Question: We've recently had the traditional and ongoing (according to SO searches) argument about assigned GUID's vs auto-increment primary keys. We are using MSSQL 2008R2, NHibernate 2.05 and .NET 4.0.
I did a fair amount of googling and reading other posts on SO about the relative insert performance difference between using the two different key types. Most of the blog posts seemed to be for fairly old versions of MSSQL server, so I thought I would try benchmarking some inserts and see if they matched what people were saying.
I wrote a simple app that just inserts 2 million objects one row per Session into the database and the only difference between the two runs of the app is the key type. Both keys are clustered - so from my reading this presents a good case for auto increments and the worst case for Guid's.
When looking at the results I was a little shocked....
Not wanting to have the reign of terror of <URL> and got the following summary statistics:
Min: 0.00
1st Quartile: 0.00
Median: 0.00
Mean: 1.975
Standard Deviation: 13.577490
3rd Quartile: 1.0
Max: 3824.0
Min: 0.00
1st Quartile: 0.00
Median: 0.00
Mean: 1.644
Standard Deviation: 12.491320
3rd Quartile: 0.00
Max: 1932.00
Assuming that there should be a linear relationship between the size of the table and the time it takes to insert a row I tried calculating the least-squares regression, using the table size as a predictor and got the following results:
: 0.002594
: 0.002594
The r-squared values are of the most concern to me, from my (admittedly limited) understanding of statistics there is no correlation between the size of the table and the insert speed for either case.
My concern is that the results I am getting does not correspond to the generally accepted wisdom, and I am wondering if anybody out there in SO-land can help me explain the results. I can see a few possibilities:
1. The performance problem with GUIDs was an issue with previous versions of MSSQL server, however is no longer an issue.
2. I have written a poor experiment and the results I am getting are useless.
3. A difference of 0.331 ms between is actually significant when looking at database performance and I am not considering the value reasonably.
4. The round-trip to the database to get the Id when using an auto-increment Id key does have a performance impact.
5. Using a quad-core computer for testing locally means that there is enough spare CPU to deal with the indexing in a background thread.
6. All the statistics I've seen are for raw SQL using generated GUID's and that the scenario I am testing (using NHibernate) is a different case all together.
I apologise in advance, I am not much of a database guru so I am struggling to explain these results.
Cheers,
Aidos

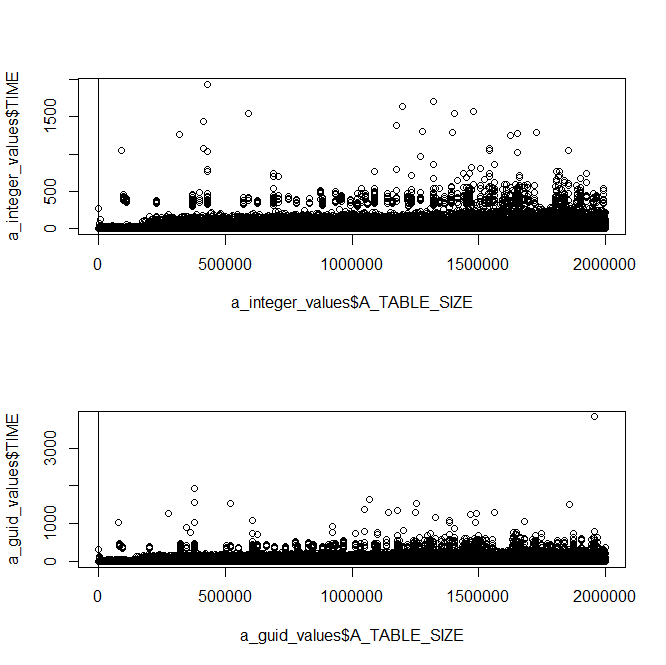
Answer: The answer is #2, you've written an experiement which doesnt correctly reflect the conditions in 'the accepted wisdom'. Three problems:
First you're inserting "one row per Session". This is not the case that 'the accepted wisdom' is concerned with. Take the documentation example of Cats, kittens and Mate where a Cat has one mate and many kittens. Newing up and inserting whole families of cats at a time is the case thats discussed, not one row at a time. The overhead of a transaction for each row is going to introduce a lot of noise into your test.
Second, "Assuming that there should be a linear relationship between the size of the table and the time it takes to insert a row" is also false. The BTree structure used to hold tables has a general-case insert time of about O(log n).
Third, the reason you're seeing 'slower' inserts on guids vs identities has to do with the details of BTree. Inserts into the middle of a tree are slower because much more data is potentially moved around and page splits are much less likely. The guid-comb algorithm and generator was created to mitigate this problem. Guid-comb ensures that guids created in the future will always be greater than guids created in the past thus forcing inserts to happen at the end of the table which is much more efficent. A similar strategy is used by the newsequentialid function in sql server.
To see the predicted performance insert several hundred rows per transaction in a parent-child relationship using identity, guid and guid-comb.